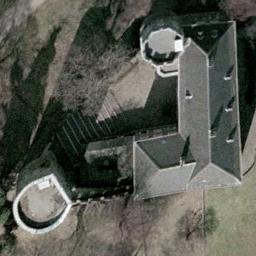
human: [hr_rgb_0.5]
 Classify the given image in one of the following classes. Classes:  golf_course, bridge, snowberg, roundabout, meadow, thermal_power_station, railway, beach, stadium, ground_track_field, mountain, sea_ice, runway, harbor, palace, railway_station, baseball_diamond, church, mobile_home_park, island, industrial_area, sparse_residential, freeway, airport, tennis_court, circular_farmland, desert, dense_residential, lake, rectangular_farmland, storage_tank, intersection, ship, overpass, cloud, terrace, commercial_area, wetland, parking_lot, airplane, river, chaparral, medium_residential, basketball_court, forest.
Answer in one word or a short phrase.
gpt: church